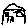
Label: house